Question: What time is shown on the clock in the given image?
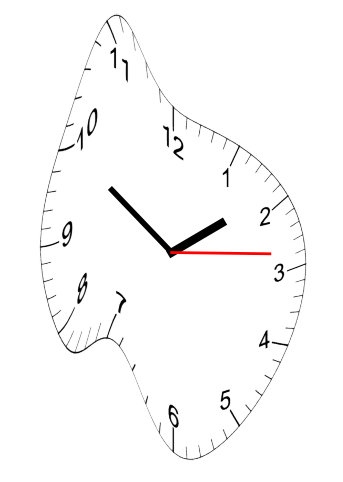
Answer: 01:50:14